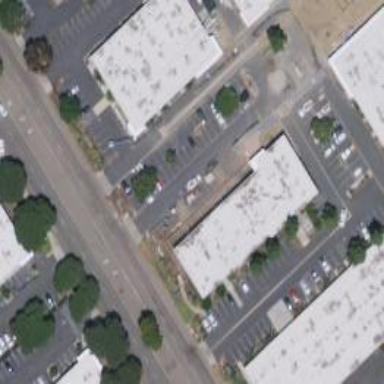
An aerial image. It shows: Industrial building.